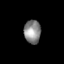
Tissue: lung
Cell type: Fibroblasts
Senescence score: 0.5722
Nuclear area (px): 379
Mean DAPI intensity: 138.061